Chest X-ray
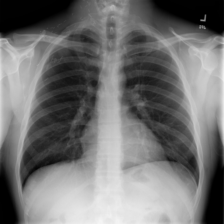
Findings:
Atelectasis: negative
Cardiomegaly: negative
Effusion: negative
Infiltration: negative
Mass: negative
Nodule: negative
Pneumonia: negative
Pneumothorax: negative
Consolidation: negative
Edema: negative
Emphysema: negative
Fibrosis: negative
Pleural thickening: negative
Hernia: negative